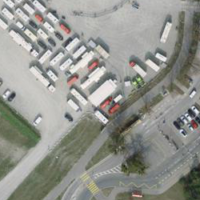
EUNIS habitat code: 52
Species observed at this site:
Certhia brachydactyla
Corvus corone
Dendrocopos major
Aegithalos caudatus
Turdus iliacus
Phylloscopus collybita
Poecile palustris
Erithacus rubecula
Pica pica
Sitta europaea
Garrulus glandarius
Columba livia
Falco tinnunculus
Picus viridis
Periparus ater
Motacilla cinerea
Cyanistes caeruleus
Lophophanes cristatus
Sturnus vulgaris
Chloris chloris
Pyrrhula pyrrhula
Streptopelia decaocto
Passer domesticus
Fringilla coelebs
Coloeus monedula
Carduelis carduelis
Turdus merula
Passer montanus
Phalacrocorax carbo
Parus major
Regulus regulus
Cinclus cinclus
Pyrrhocorax graculus
Aquila chrysaetos
Motacilla alba